Interaction volume radius: 10 \u00c5
Interaction volume height: 10 \u00c5
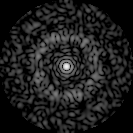
Disorder parameter: 0.8152